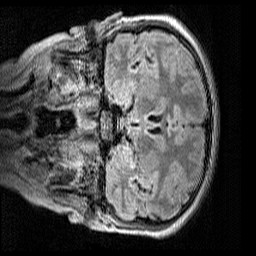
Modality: FLAIR
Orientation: coronal
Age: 12
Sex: male
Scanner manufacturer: siemens
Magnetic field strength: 3 T
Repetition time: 5 s
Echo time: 0.388 s